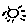
Label: sun